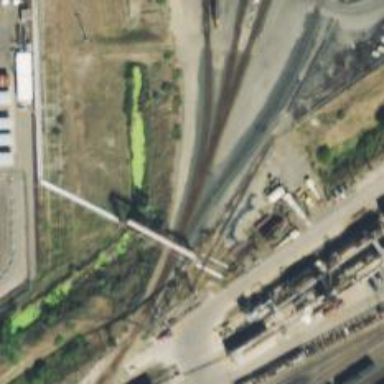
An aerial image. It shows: Railway yard in service.